Interaction volume radius: 5 \u00c5
Interaction volume height: 20 \u00c5
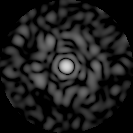
Disorder parameter: 0.8411